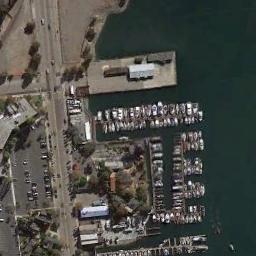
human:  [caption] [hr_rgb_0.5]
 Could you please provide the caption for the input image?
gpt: There are many cars in the parking lot next to the harbor .

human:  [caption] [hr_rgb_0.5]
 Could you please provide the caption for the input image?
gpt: There is little traffic on the road near the harbor .

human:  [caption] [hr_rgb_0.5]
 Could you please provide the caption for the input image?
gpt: The harbor has lots of neatly docked boats and a parking lot is next to the harbor .

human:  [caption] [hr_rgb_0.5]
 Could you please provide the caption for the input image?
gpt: Many ships are moored on the sea next to the harbor next to the parking lot and buildings .

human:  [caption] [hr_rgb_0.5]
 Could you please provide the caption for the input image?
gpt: There are some trees and buildings around the harbor .